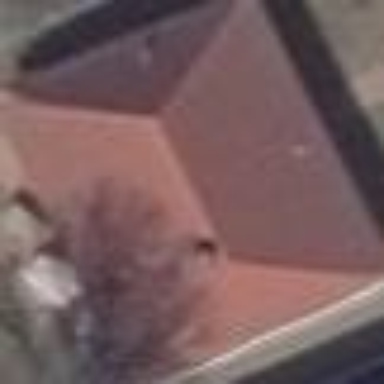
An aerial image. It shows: House with hipped roof.